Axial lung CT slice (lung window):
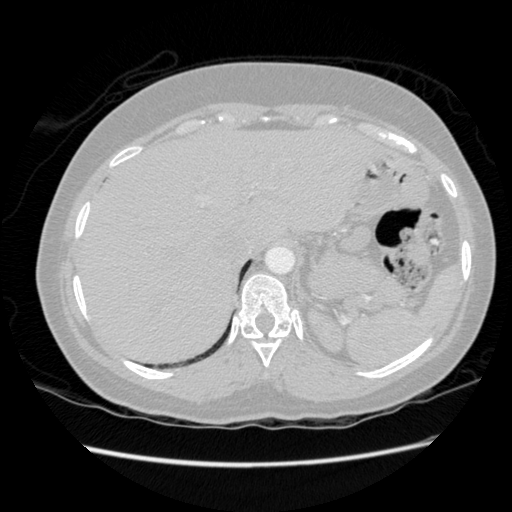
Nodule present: no